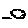
Label: cloud